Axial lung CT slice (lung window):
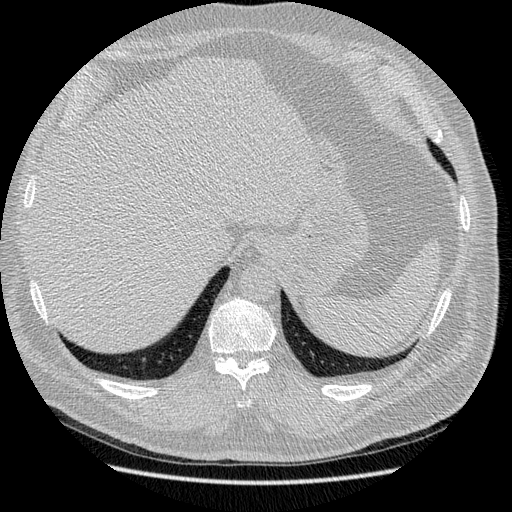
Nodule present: no